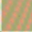
Piece: xx